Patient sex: M
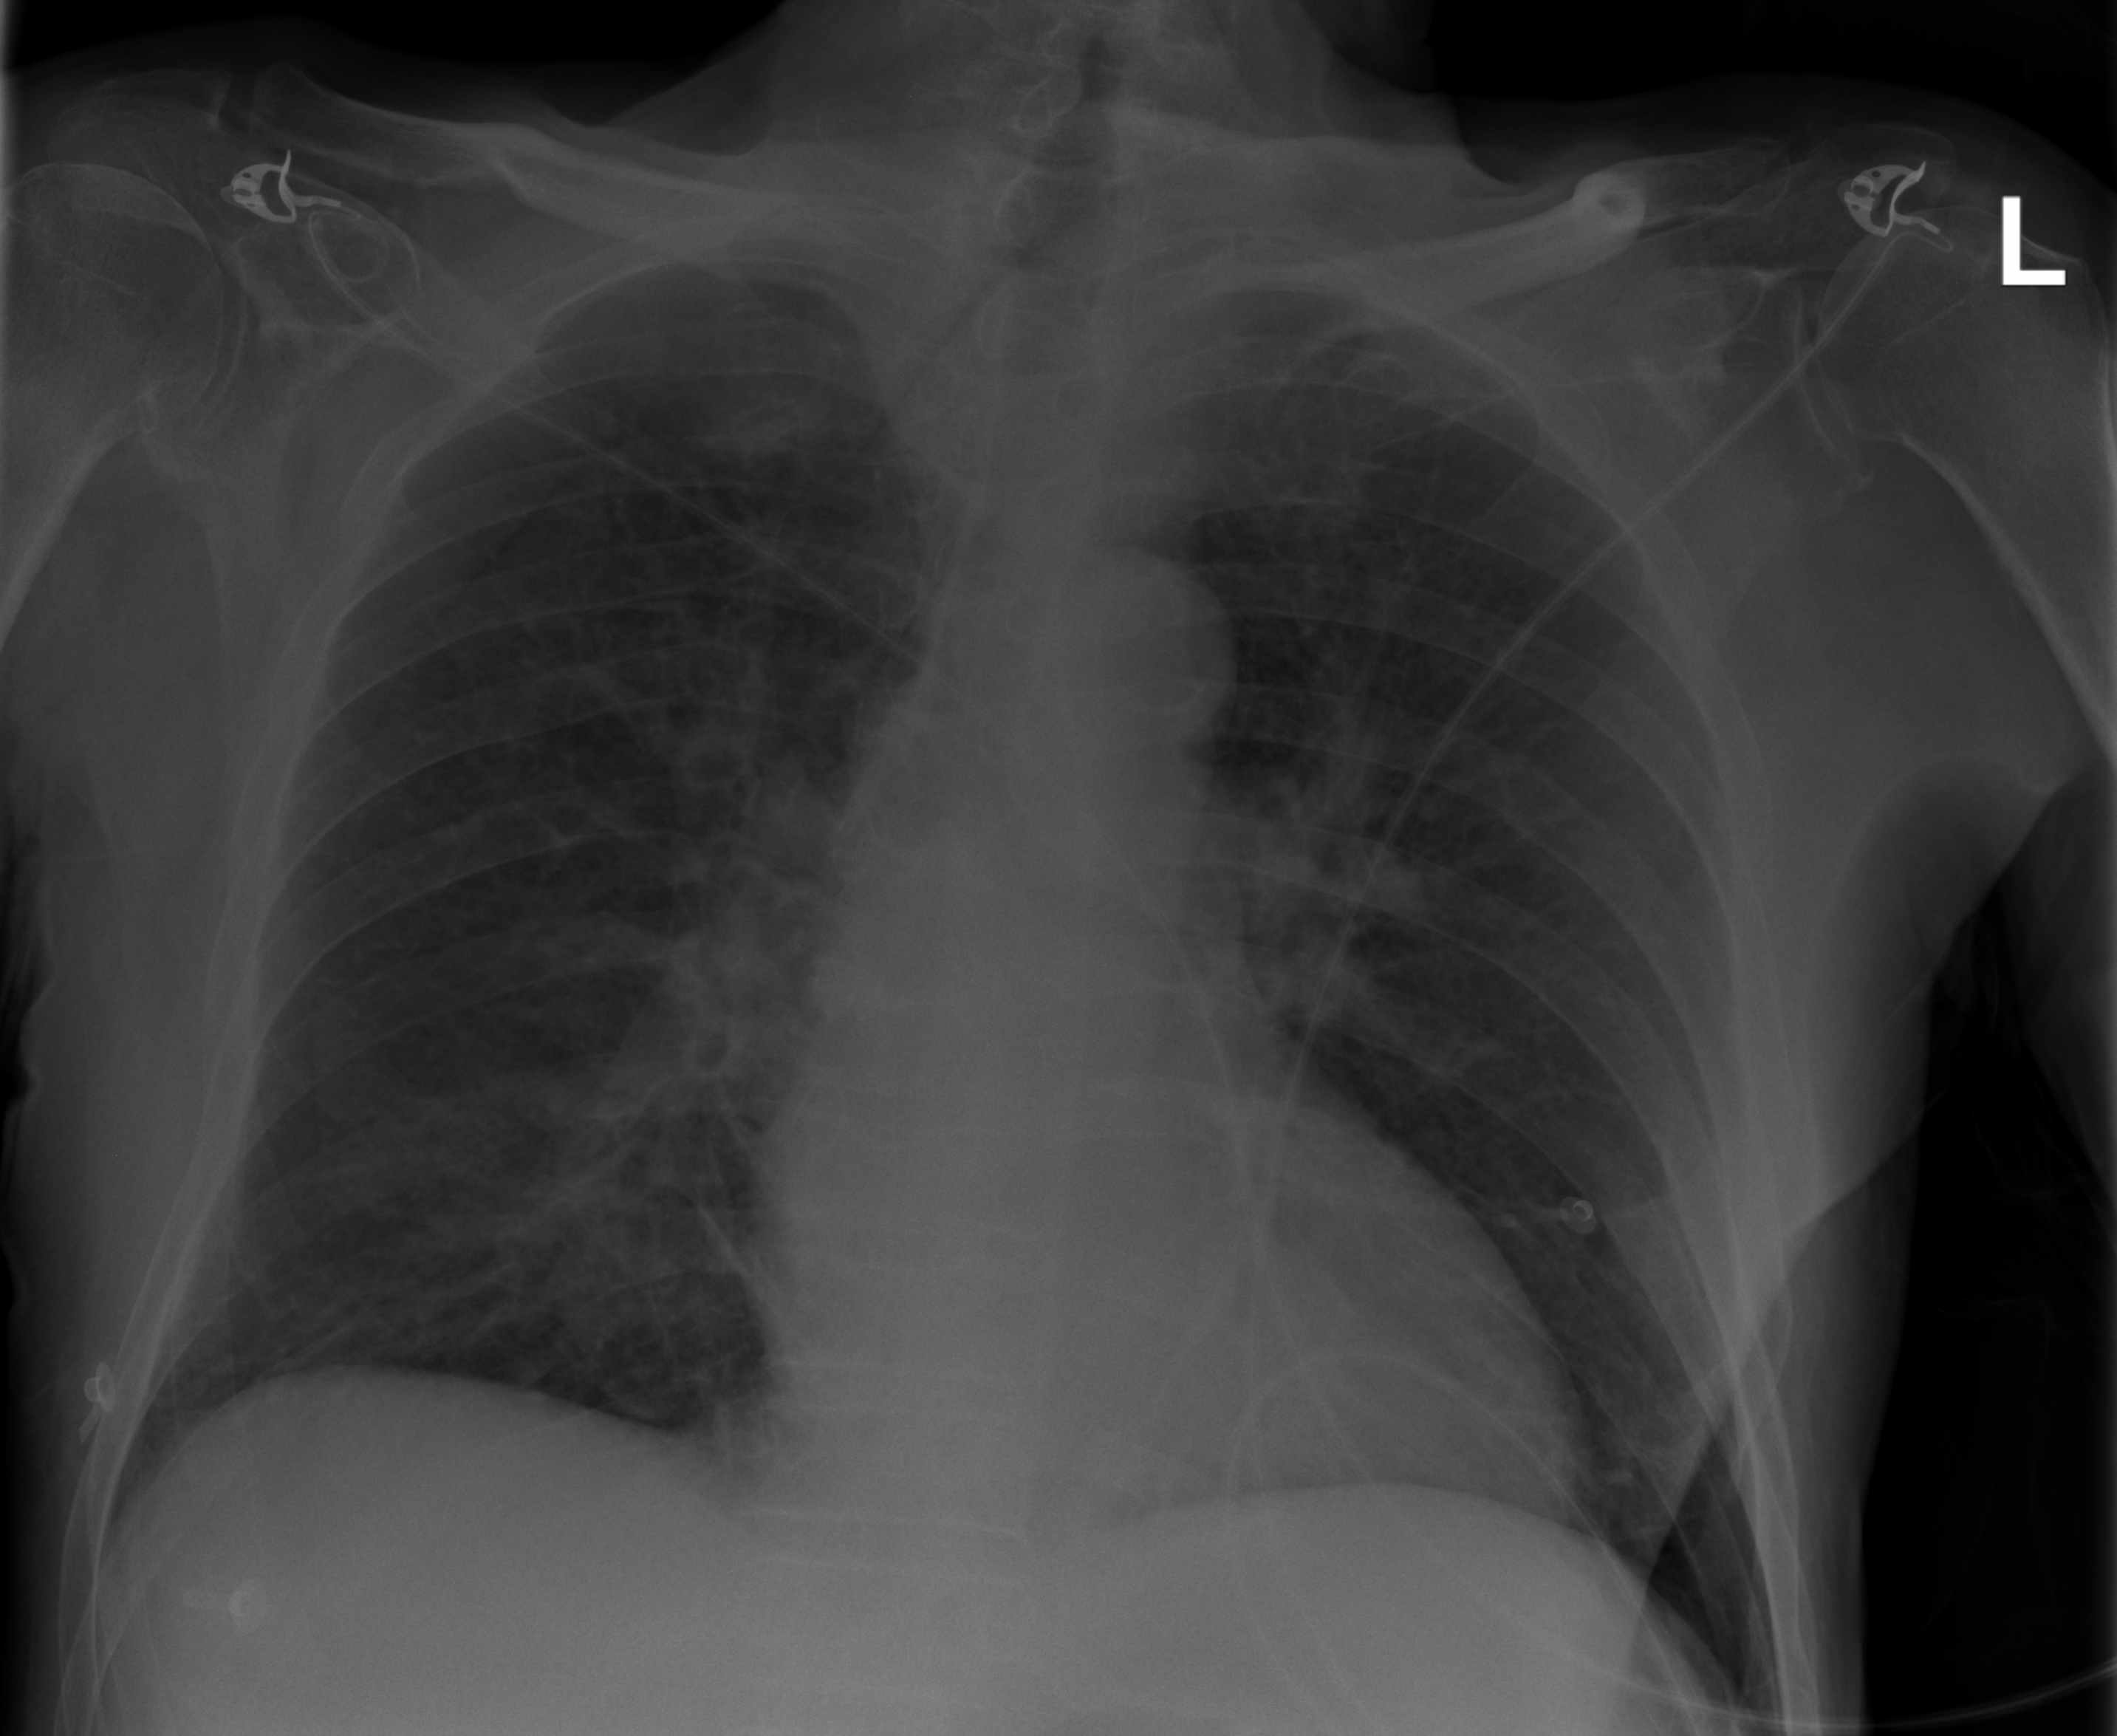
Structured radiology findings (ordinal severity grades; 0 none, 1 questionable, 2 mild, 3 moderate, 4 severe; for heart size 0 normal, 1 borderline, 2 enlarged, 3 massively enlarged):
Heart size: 0
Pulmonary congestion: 1
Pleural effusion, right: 0
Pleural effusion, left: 0
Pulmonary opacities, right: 2
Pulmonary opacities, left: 0
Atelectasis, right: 0
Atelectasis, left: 0